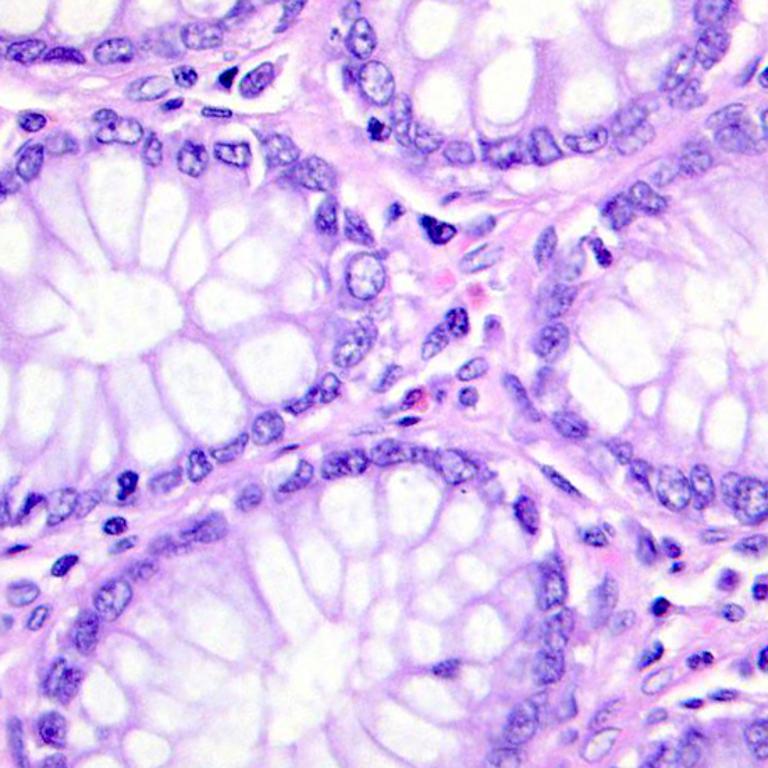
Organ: colon
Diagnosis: benign